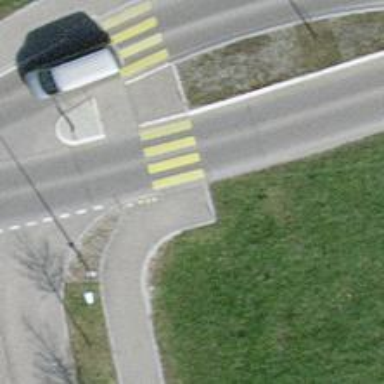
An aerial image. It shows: Footway with asphalt surface and marked zebra crossing.